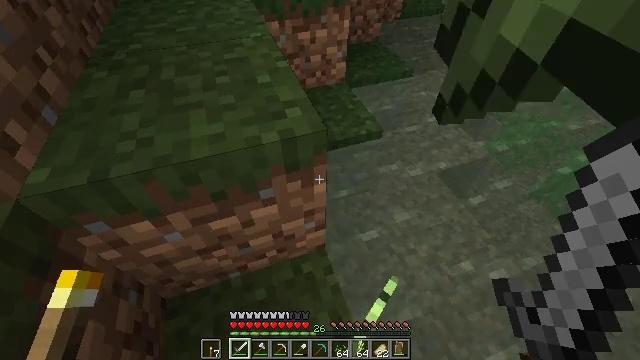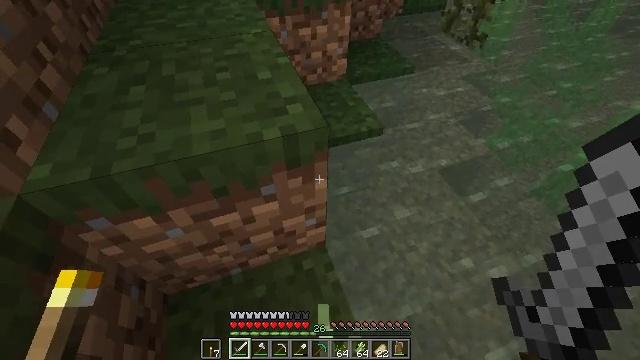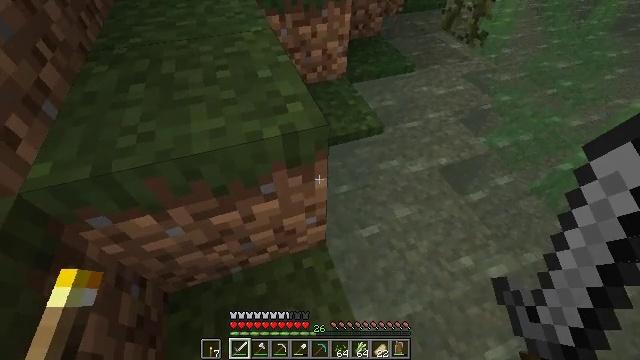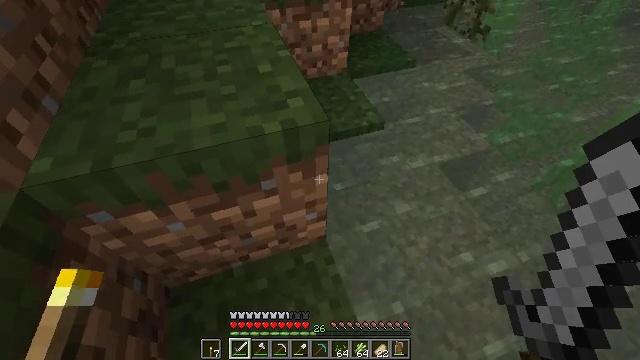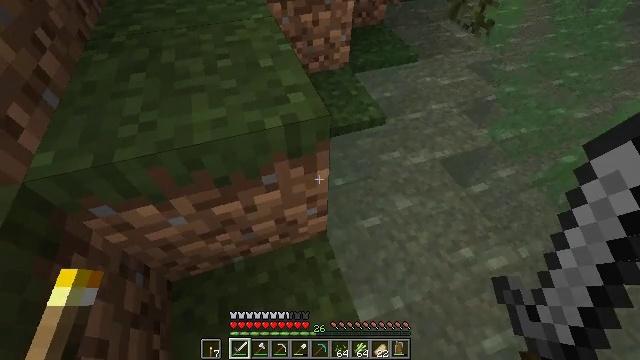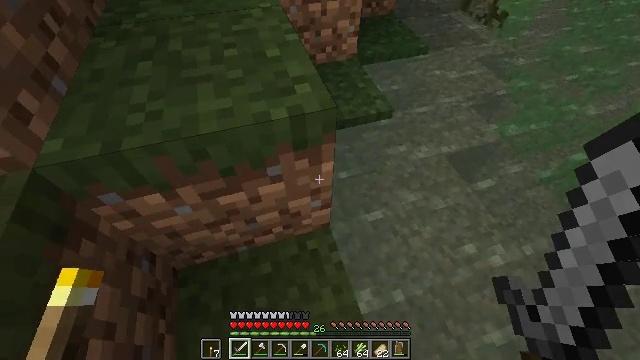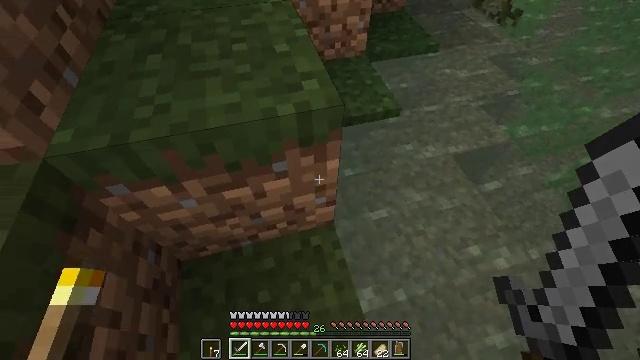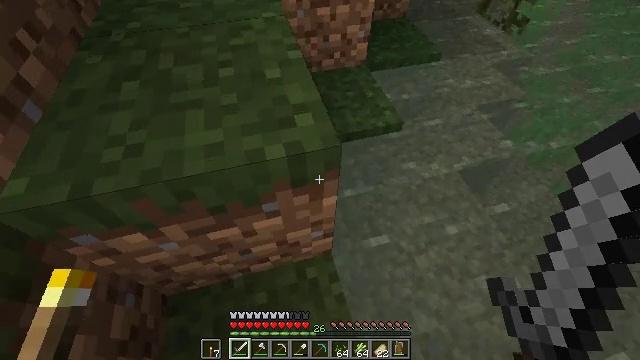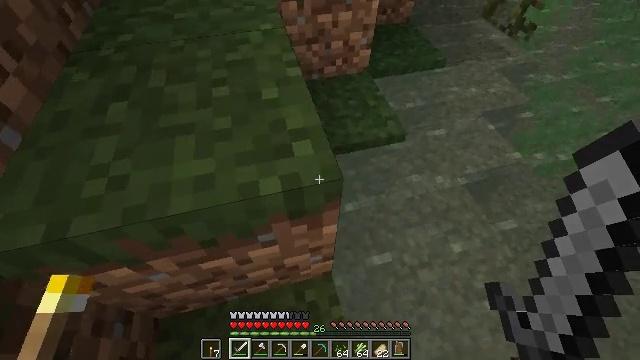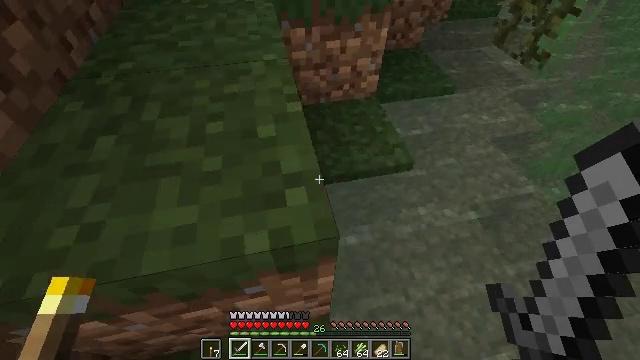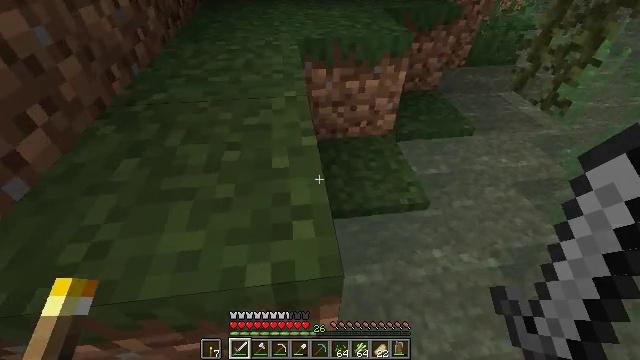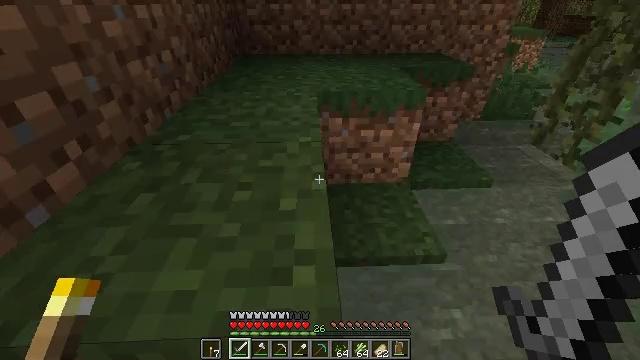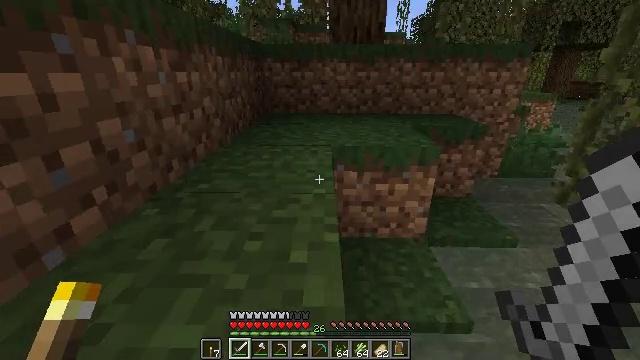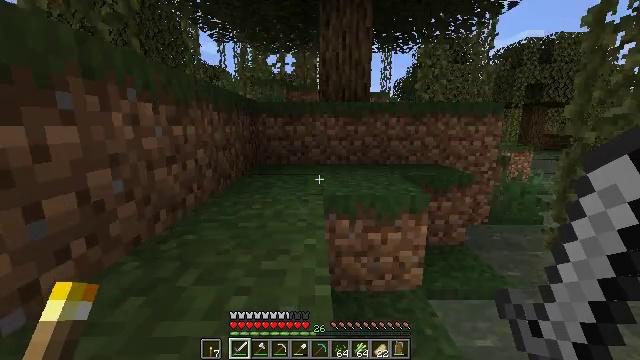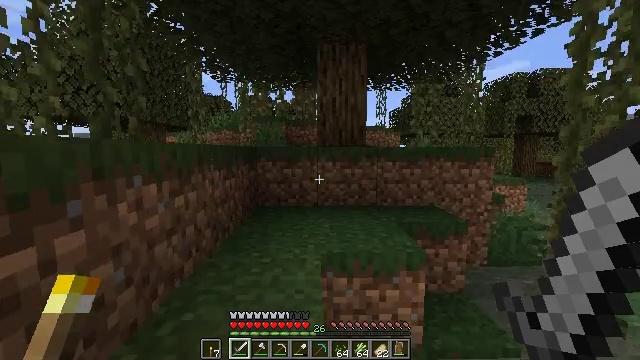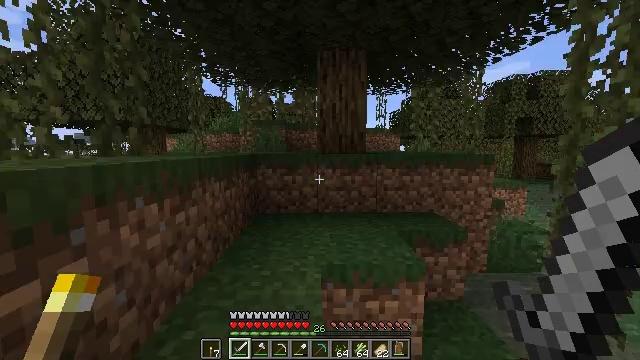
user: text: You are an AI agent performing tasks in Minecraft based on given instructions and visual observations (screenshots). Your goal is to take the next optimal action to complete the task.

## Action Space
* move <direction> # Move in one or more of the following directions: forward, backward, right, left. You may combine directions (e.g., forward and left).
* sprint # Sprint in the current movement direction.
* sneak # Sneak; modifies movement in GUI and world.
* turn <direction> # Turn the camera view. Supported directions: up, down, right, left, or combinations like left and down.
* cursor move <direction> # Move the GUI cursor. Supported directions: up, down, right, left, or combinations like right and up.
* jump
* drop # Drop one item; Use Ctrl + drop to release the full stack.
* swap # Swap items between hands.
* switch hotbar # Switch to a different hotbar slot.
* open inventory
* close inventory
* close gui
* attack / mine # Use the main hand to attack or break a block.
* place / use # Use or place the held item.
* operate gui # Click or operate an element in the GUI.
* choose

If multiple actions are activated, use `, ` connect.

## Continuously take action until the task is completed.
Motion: motion action
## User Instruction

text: Break the sugar cane.
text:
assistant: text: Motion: no_op
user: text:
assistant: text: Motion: no_op
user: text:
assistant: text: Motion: no_op
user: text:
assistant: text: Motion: turn down
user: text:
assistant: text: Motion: turn left and down
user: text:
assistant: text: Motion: move forward, turn left
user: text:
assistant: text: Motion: move forward
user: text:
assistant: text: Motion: move forward
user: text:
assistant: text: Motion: move forward, turn left and up
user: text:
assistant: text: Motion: move forward, turn left and up
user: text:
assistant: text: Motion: move forward, turn left and up
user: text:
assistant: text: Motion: move forward, turn left and up
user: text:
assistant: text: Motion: turn right and up
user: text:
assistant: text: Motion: turn up, jump
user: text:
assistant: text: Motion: move forward, jump
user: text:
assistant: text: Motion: move forward, jump
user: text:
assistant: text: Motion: move forward, turn down, jump
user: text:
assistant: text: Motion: move forward
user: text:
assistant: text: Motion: move forward
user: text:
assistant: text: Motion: move forward, turn down
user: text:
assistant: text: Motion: move forward
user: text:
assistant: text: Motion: move forward, turn down
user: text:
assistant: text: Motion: move forward, turn down
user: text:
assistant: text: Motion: move forward
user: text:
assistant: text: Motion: move forward, sprint
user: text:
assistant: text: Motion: move forward, sprint
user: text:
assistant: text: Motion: move forward, sprint
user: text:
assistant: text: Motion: move forward, sprint
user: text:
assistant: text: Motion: move forward, sprint
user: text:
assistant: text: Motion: move forward, sprint, turn right